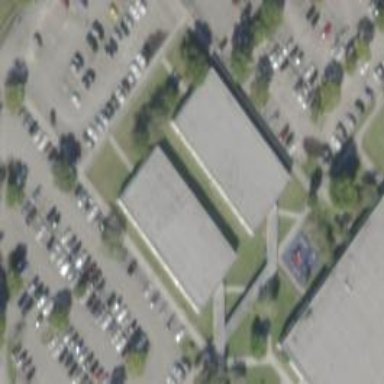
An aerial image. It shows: School building.